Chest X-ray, PA view. Patient: 46 years old, sex M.
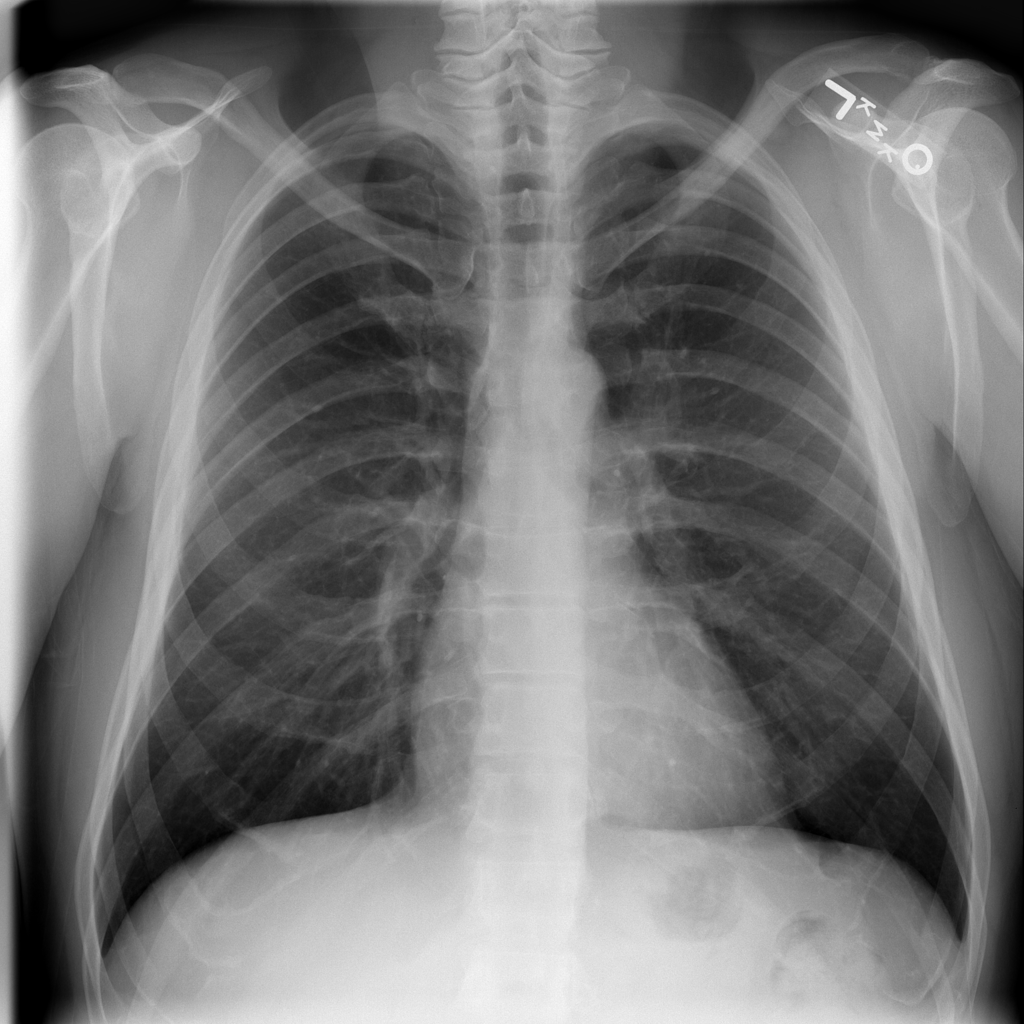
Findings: No Finding